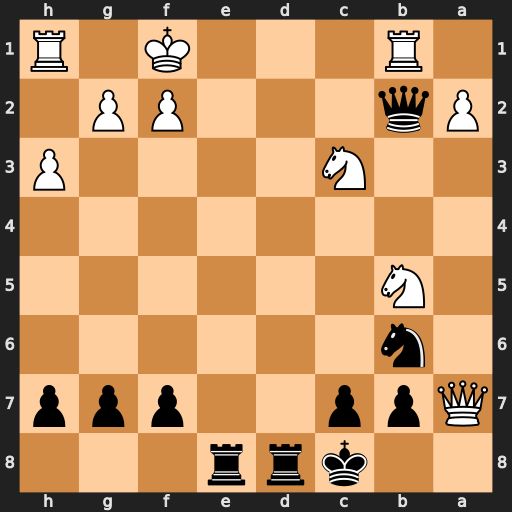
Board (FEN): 2krr3/Qpp2ppp/1n6/1N6/8/2N4P/Pq3PP1/1R3K1R
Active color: b
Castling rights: -
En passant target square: -
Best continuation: Qxb1+ Nxb1 Rd1#